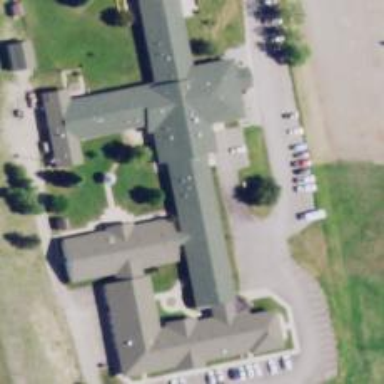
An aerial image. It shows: Nursing home.